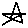
Label: star